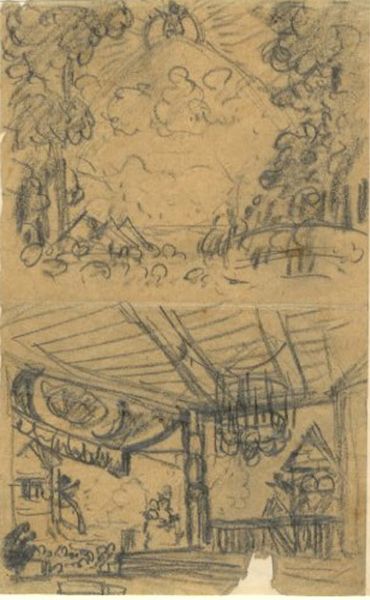
Titel: Untitled, Untitled
Künstler: Boris Kustodiev
Standort: Amherst (Massachusetts, USA)
Institution: Mead Art Museum, Amherst College
Schlagwörter: chandelier, hall, lamp, white, black, gray, interior, old, room, sitting, table, wall, yellow, bed, brown, floor, wood, angel, angels, cloud, clouds, heaven, man, sky, tree, field, hill, house, landscape, mountain, mountains, nature, roof, sun, trees, forest, light, porch, view, drawing, paper, sketch, saint, pen, outside, leaves, design, ink, ceiling, drawings, gallery, study, pencil, lines, god, outdoors, sunset, chalk, rough, charcoal, lithograph, ochre, sunrise, relief, saints, narrative, page, bar, litho, scenes, torn, fast, big, beams, skizze, stage, brwon, indoor, inside, assumption, da vinci, indoors, notebook, ascension, crossbeams, private, sketches, sketchbook, pencel, rays, deck, quick, patio, verandah, scribbles, beam, candlelamp', grayon, two scenes, set, ceiling], freehand, radiant, immer, exposed beams